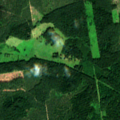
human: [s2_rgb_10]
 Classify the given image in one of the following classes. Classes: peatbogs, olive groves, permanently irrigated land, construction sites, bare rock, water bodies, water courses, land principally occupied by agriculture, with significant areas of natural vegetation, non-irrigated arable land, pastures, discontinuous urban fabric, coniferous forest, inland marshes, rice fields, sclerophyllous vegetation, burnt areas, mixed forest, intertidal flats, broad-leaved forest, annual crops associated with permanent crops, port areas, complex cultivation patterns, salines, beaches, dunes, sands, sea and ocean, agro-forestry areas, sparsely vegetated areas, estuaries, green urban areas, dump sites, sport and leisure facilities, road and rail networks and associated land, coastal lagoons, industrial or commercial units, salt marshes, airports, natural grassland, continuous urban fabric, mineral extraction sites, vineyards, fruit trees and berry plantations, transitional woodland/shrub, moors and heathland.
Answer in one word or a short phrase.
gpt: pastures, coniferous forest, mixed forest, transitional woodland/shrub